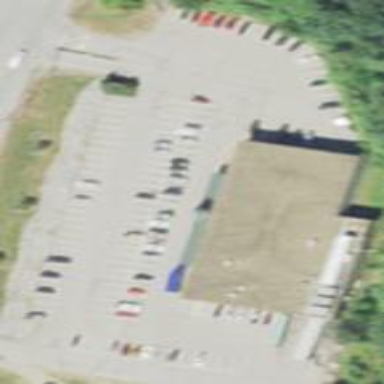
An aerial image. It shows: Parking area with surfaced surface.